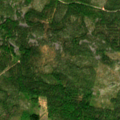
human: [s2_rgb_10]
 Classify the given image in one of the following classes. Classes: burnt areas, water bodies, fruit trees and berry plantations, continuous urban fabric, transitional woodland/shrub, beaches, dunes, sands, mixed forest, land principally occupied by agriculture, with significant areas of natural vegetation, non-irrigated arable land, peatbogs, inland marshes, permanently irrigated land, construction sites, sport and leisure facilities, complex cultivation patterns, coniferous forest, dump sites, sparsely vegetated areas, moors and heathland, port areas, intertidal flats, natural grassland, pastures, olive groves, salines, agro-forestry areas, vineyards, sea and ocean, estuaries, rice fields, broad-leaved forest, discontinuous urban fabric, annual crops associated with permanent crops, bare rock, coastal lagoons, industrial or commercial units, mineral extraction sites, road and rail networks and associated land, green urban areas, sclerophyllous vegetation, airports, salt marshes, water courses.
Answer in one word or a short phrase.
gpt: coniferous forest, mixed forest, transitional woodland/shrub